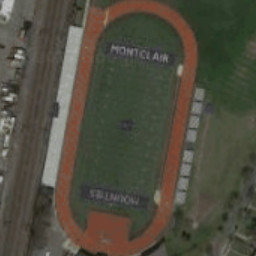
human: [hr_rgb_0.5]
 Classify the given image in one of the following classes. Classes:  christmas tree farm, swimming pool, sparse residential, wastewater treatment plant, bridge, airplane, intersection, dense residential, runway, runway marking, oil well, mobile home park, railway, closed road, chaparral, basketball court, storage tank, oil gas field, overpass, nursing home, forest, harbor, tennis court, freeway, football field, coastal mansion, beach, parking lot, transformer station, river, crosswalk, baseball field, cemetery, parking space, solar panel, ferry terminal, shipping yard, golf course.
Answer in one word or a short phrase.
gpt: football field